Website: apple
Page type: address-validator
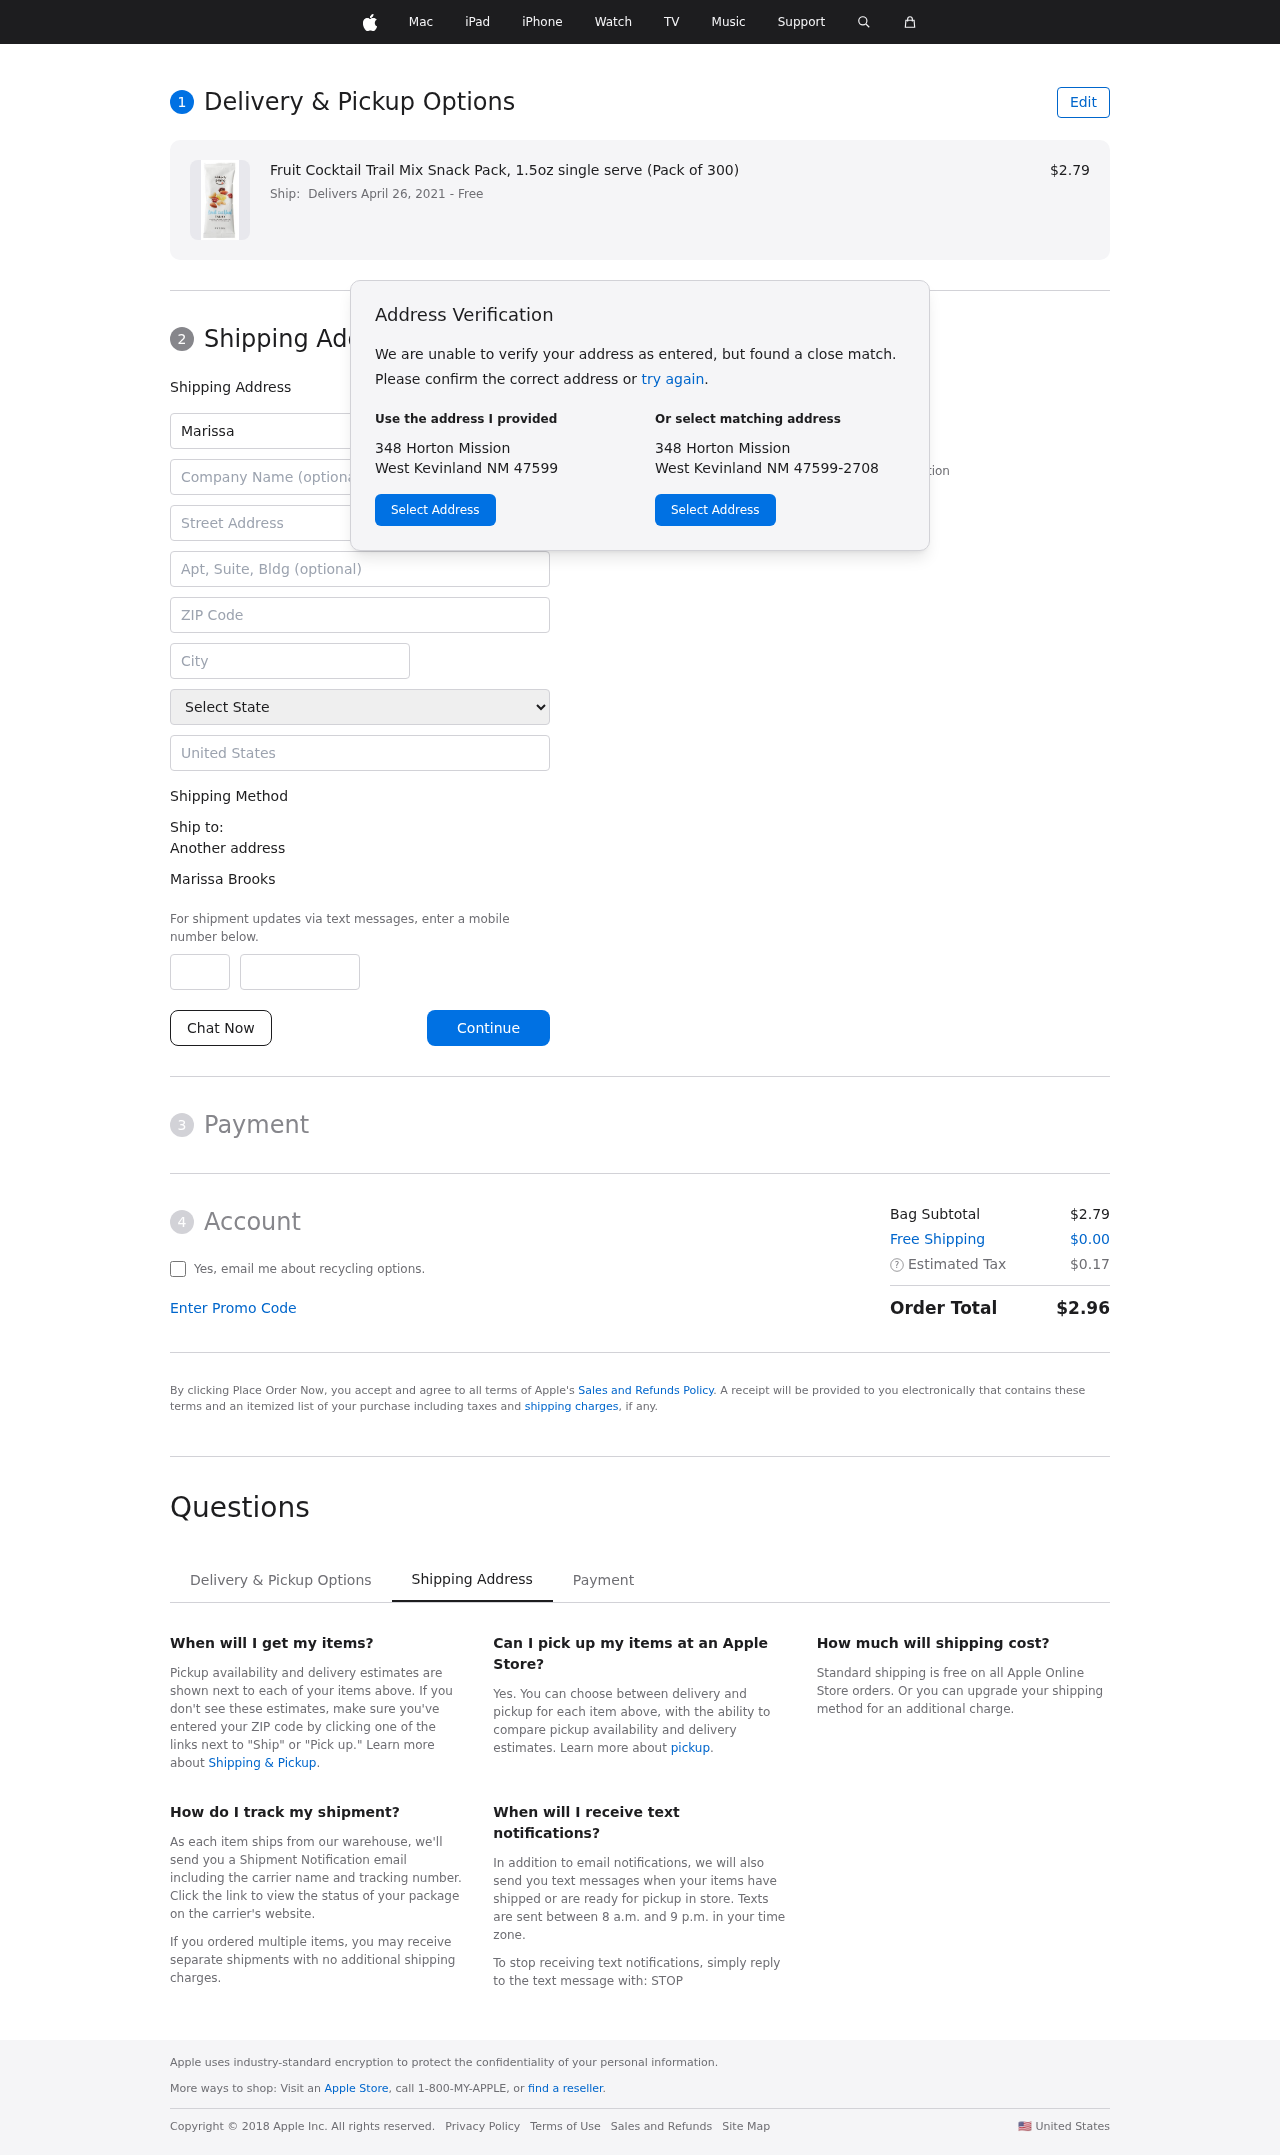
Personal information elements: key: PII_CITY
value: West Kevinland
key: PII_COUNTRY
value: United States
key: PII_FIRSTNAME
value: Marissa
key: PII_FULLNAME
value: Marissa Brooks
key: PII_LASTNAME
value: Brooks
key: PII_PHONE_AREA
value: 736
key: PII_PHONE_SUFFIX
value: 6785
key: PII_POSTCODE
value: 47599
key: PII_STATE
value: New Mexico
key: PII_STREET
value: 348 Horton Mission
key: PII_STREET2
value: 723 Valencia Crest
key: PII_CITY_STATE_ZIP
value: West Kevinland NM 47599
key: PII_STATE_ABBR
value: NM
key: PII_POSTCODE_FULL
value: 47599
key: PII_POSTCODE_NUMERIC
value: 47599
Product elements: key: PRODUCT1_NAME
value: Fruit Cocktail Trail Mix Snack Pack, 1.5oz single serve (Pack of 300)
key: PRODUCT1_PRICE
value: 2.79
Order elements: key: ORDER_DELIVERY_DATE
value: Delivers April 26, 2021
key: ORDER_SUBTOTAL
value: $2.79
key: ORDER_SHIPPING_COST
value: $0.00
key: ORDER_TAX
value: $0.17
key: ORDER_TOTAL
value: $2.96